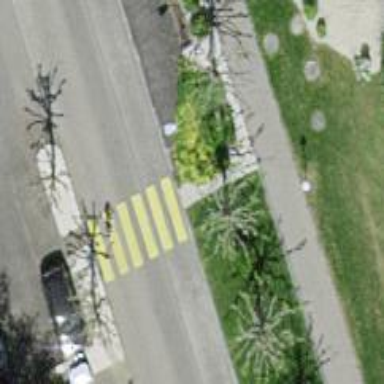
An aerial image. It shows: Uncontrolled road crossing.